Question: I am trying to find the average of certain values inside a column according to the adjacent (previous column) text value they are paired with. In the following case for example, I would like to find the average of the results scored by the west coast cities. So far this is the formula I've got (according to the example, would be placed in C12). Section in bold represents the section I'm struggling with. Perhaps the entire formula is erroneous?
=AVERAGE(IF( ),c3:c10))

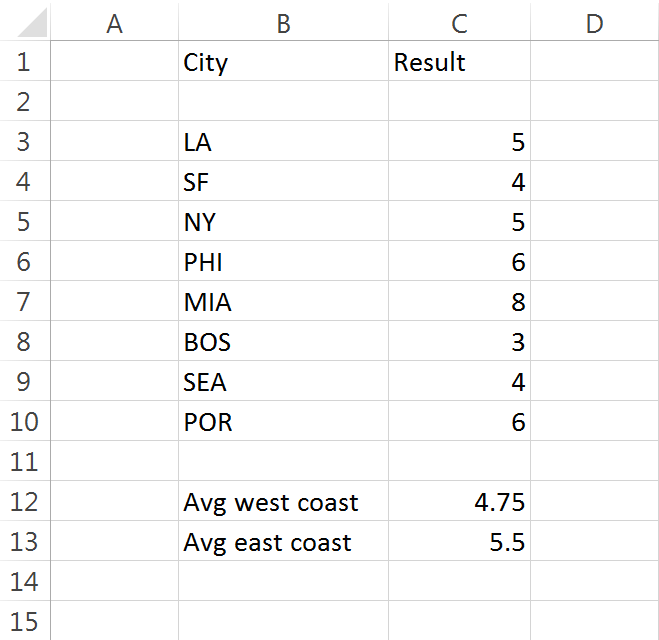
Answer: Unfortunately there is no WITHIN function in Excel. Fortunately we can use the power of array functions.
Within array context
'''
=IF($B$3:$B$10={"la","sf","sea","por"}, ...)
'''
will check if the value of $B$3 is equal "la", then true, is equal "sf", then true and so on and then if the value of $B$4 is equal "la", then true, is equal "sf", then true and so on, and so on until $B$10.
So
'''
{=AVERAGE(IF($B$3:$B$10={"la","sf","sea","por"},$C$3:$C$10))}
'''
will do what you want.
Note, that the array literal {"la","sf","sea","por"} has to be a row vector since the $B$3:$B$10 is a column vector.
The formula has to be an array formula. Enter the formula without curly brackets and press [CTRL]+[Shift]+[Enter] at the end. The curly brackets then should appear automatically.
For more flexibility I would list the west coast and east coast states separately somewhere as shown in my example. Note, that the states lists have to be row vectors since the $B$3:$B$10 is a column vector. If this is not possible, TRANSPOSE must be used to transpose them.

To have multiple conditions within the IF in array context, we have to note, that AND() / OR() mostly will not work as expected in array context. To avoid this, we can use following trick. TRUE * TRUE results in 1 but FALSE * TRUE results in 0. So multiplying boolean values (results of comparisons) can be used for AND (all booleans have to be TRUE). TRUE + TRUE results in 2, FALSE + TRUE results in 1, but FALSE + FALSE results in 0. So addition of boolean values (results of comparisons) can be used for OR (at least one boolean has to be TRUE). We should keep in mind, that TRUE + TRUE = 2 which sometimes may not directly the needed result.
So the following will work: